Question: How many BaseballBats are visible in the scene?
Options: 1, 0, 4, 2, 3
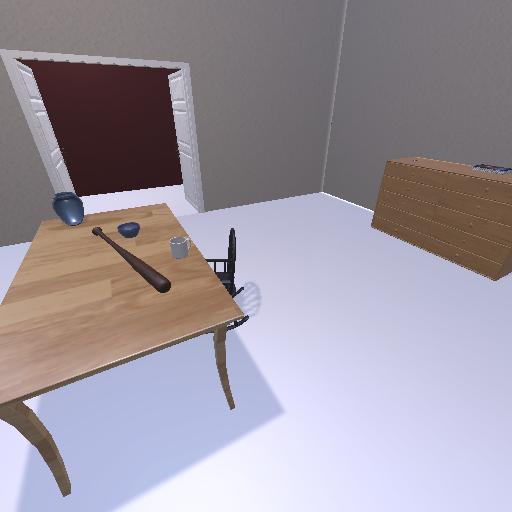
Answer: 1